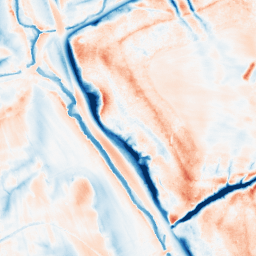
Category: classical
Decomposition family: gaussian_anisotropic
Decomposition parameters: sigma_x: 10
sigma_y: 5
Upsampling method: bicubic
Upsampling parameters: scale: 4
Upsampling scale: 4